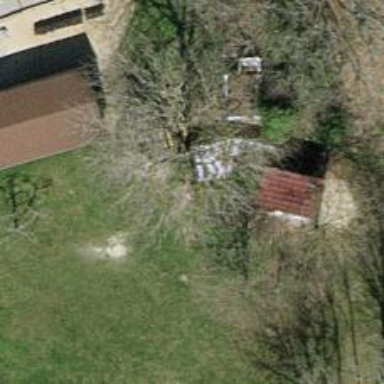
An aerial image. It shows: Tree with mixed leaves.